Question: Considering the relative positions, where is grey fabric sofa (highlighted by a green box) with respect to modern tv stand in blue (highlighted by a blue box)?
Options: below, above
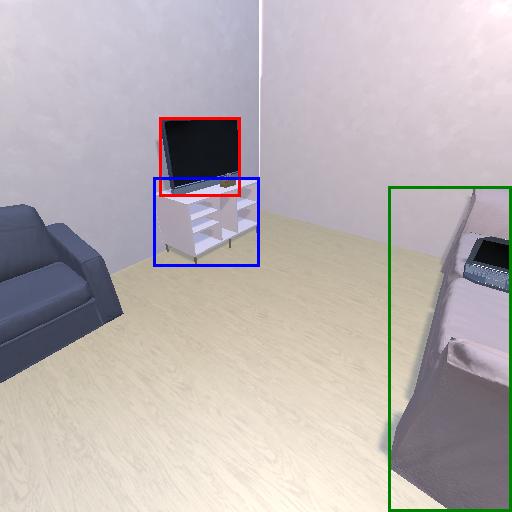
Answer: below